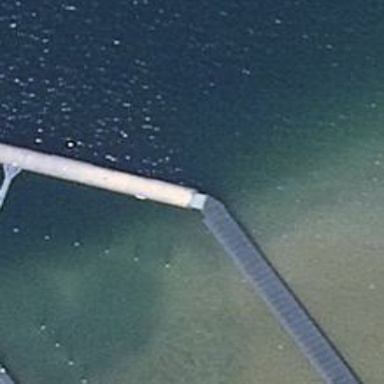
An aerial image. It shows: Man-made pier.